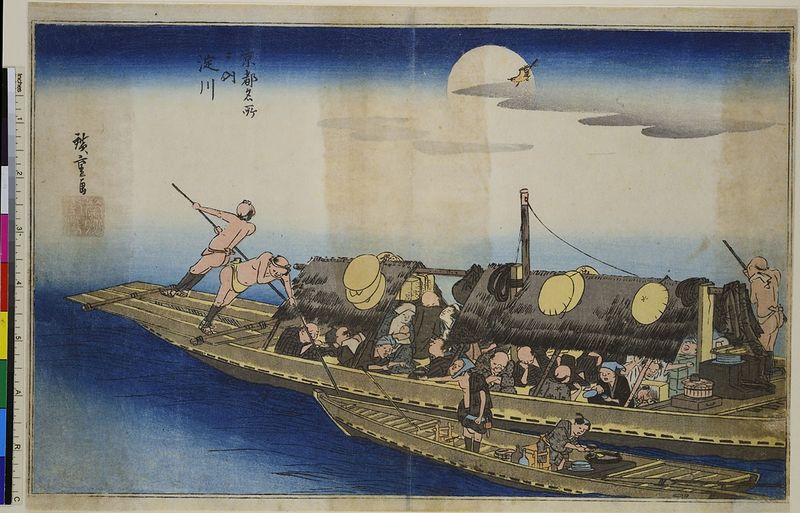
Titel: Der Yodo-Fluss, aus der Serie: Berühmte Orte von Kyoto
Künstler: Utagawa Hiroshige
Standort: Hamburg
Institution: Museum für Kunst und Gewerbe Hamburg
Schlagwörter: meer, wasser, wolken, fluss, see, männer, zeichnung, sonne, boot, holzschnitt, japan, transport, kutter, tusche, druckgraphik, druckgrafik, fähre, zeit, farbholzschnitt, vollmond, edo, reproduktionen, druckerzeugnisse, ukiyo